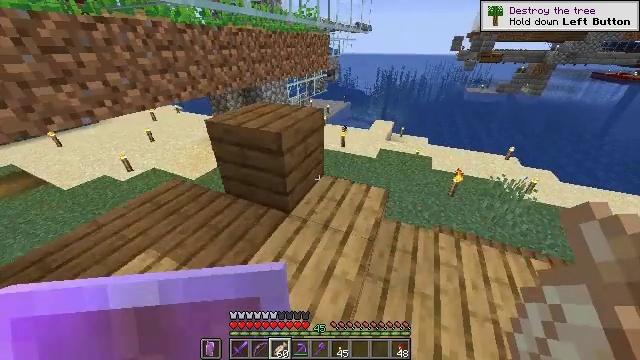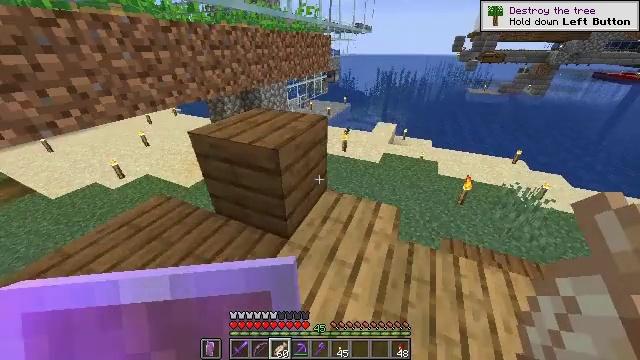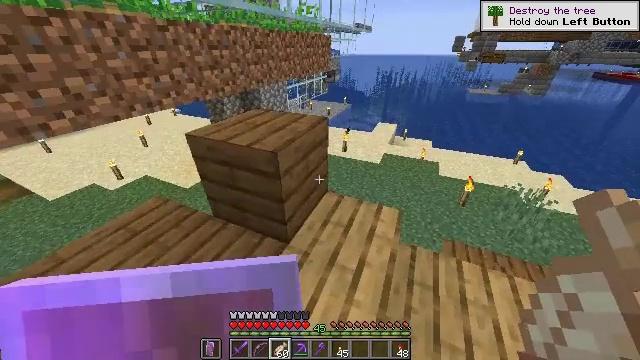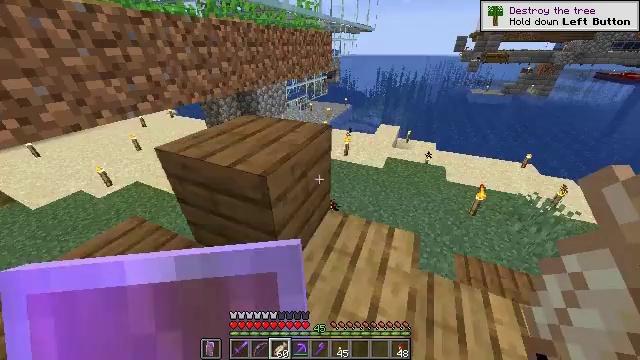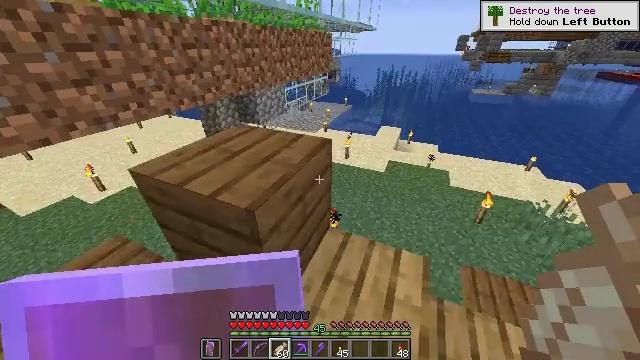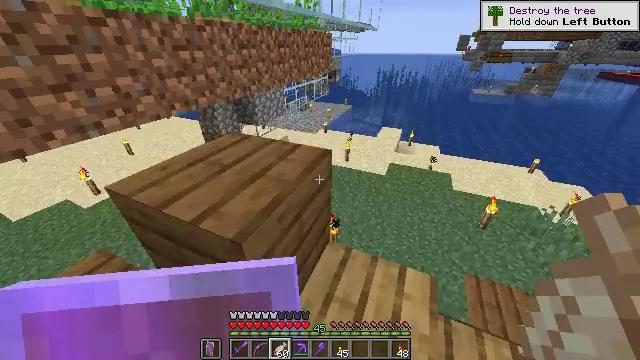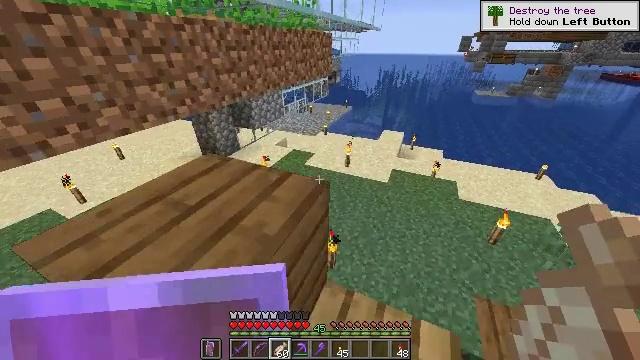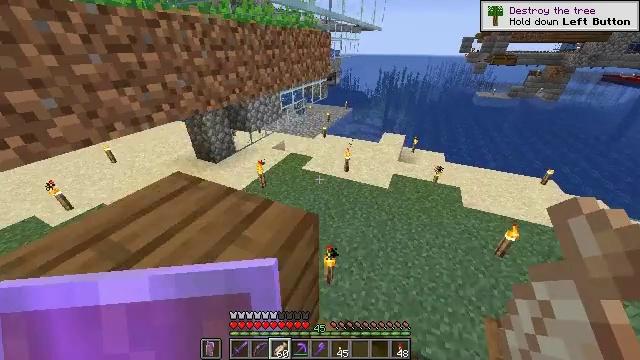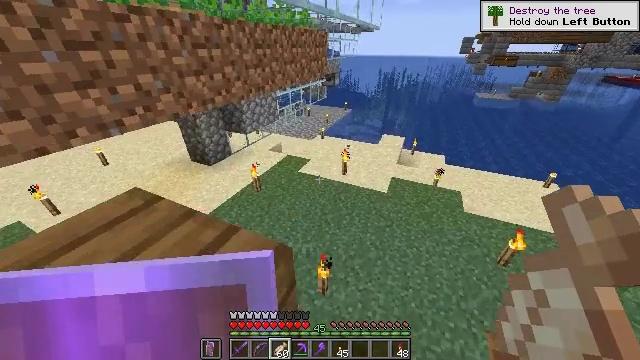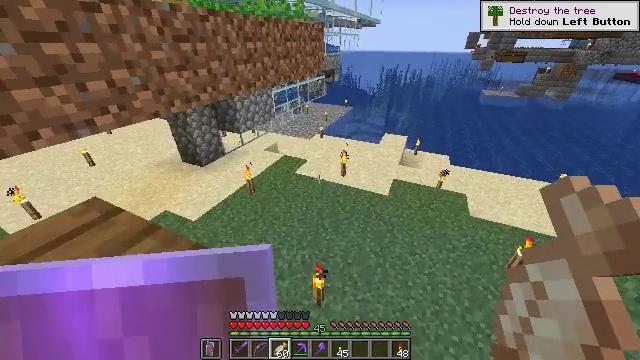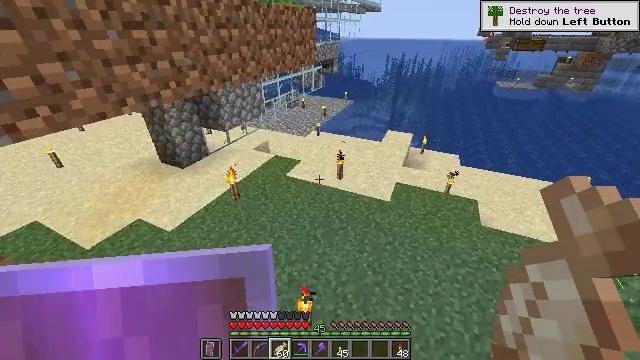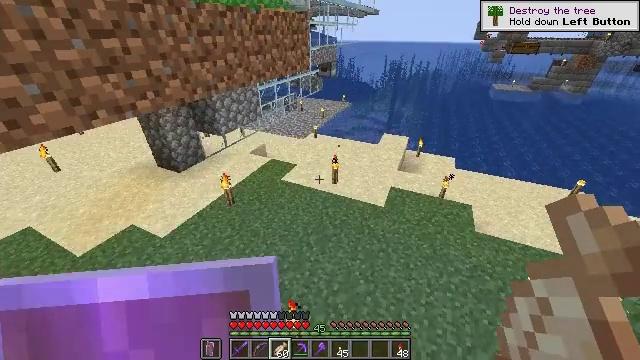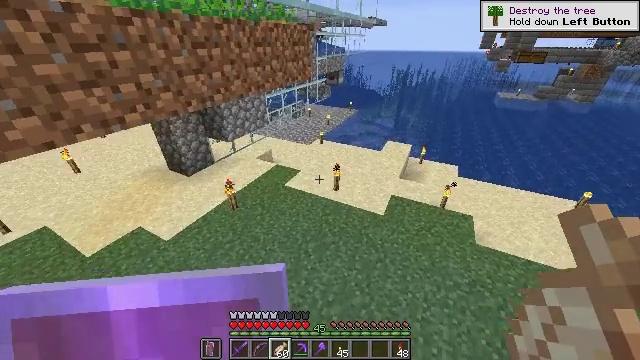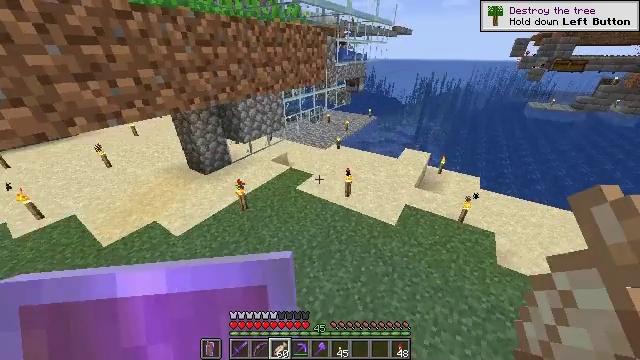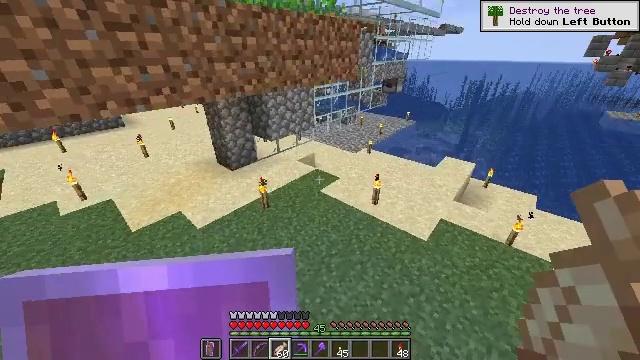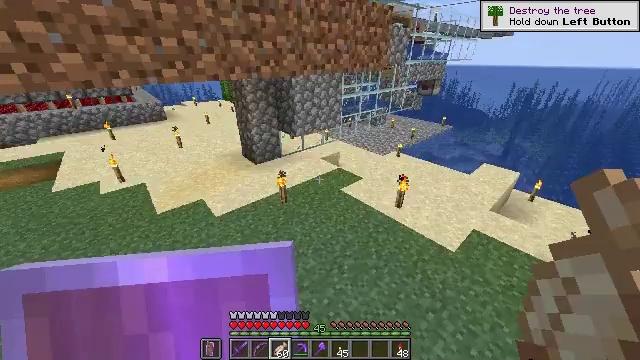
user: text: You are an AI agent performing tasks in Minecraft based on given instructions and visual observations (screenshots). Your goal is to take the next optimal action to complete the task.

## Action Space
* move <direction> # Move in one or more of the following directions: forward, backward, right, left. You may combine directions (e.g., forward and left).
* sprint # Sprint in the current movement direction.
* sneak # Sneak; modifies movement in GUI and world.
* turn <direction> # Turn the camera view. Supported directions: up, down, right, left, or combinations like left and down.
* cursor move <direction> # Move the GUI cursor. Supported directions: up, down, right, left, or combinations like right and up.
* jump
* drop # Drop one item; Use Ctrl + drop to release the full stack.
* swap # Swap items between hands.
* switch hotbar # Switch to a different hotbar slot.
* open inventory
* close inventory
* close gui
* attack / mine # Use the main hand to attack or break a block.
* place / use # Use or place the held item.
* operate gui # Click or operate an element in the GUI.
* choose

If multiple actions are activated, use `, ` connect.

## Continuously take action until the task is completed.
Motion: motion action
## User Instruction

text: Collect the cactus block.
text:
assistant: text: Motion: move forward, sprint
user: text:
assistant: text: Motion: move forward, sprint
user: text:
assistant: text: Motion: move forward, sprint
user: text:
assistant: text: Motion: move forward, sprint
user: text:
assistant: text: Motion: move forward, sprint
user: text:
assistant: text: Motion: move forward, sprint
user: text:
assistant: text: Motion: move forward, sprint
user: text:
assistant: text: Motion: move forward, sprint
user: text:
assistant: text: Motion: move forward and move right, sprint
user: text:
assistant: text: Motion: move forward and move right, sprint
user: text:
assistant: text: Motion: move forward and move right, sprint
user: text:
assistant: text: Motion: move forward and move right, sprint, turn left
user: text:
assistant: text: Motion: move forward and move right, sprint, turn left
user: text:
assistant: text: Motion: move forward and move right, sprint, turn left and up
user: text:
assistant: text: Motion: move forward and move right, sprint, turn left
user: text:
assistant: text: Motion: move forward and move right, sprint, turn left and up
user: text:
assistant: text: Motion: move forward, sprint, turn left and up
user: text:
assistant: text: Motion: move forward, sprint, turn left
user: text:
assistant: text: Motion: move forward, sprint
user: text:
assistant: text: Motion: move forward, sprint
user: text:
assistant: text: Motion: move forward, sprint
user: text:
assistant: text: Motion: move forward, sprint
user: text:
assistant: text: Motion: move forward, sprint
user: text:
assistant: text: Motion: move forward, sprint
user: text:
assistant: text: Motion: move forward, sprint
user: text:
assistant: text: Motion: move forward, sprint
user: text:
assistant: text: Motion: move forward, sprint
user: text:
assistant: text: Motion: move forward, sprint
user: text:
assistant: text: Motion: move forward, sprint, turn left
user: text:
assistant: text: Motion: move forward, sprint, turn left